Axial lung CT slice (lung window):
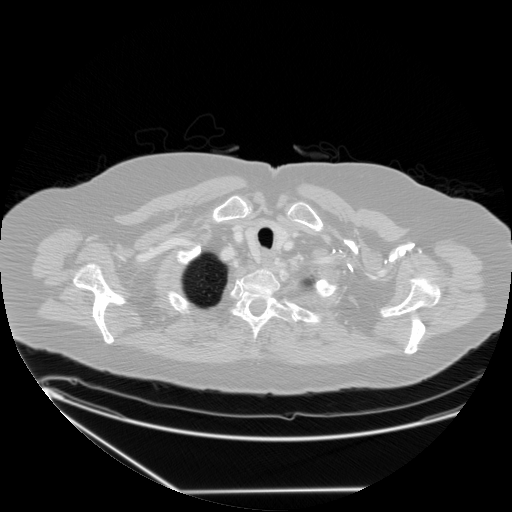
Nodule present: no